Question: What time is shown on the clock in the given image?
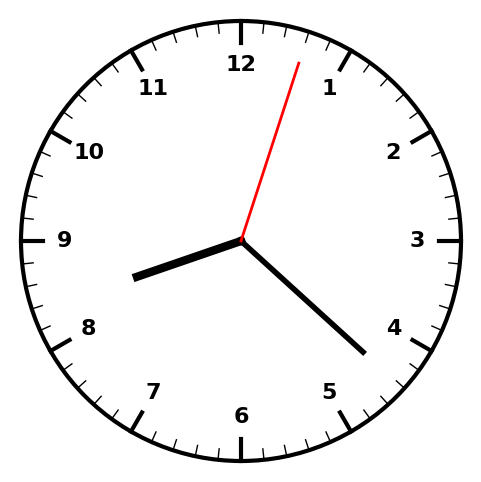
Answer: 08:22:03